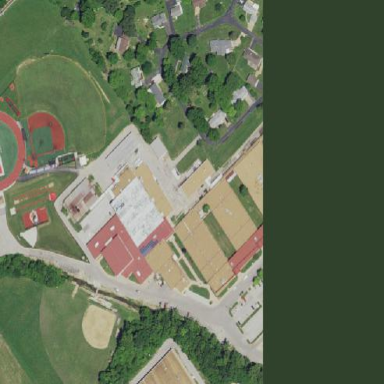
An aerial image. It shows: School.